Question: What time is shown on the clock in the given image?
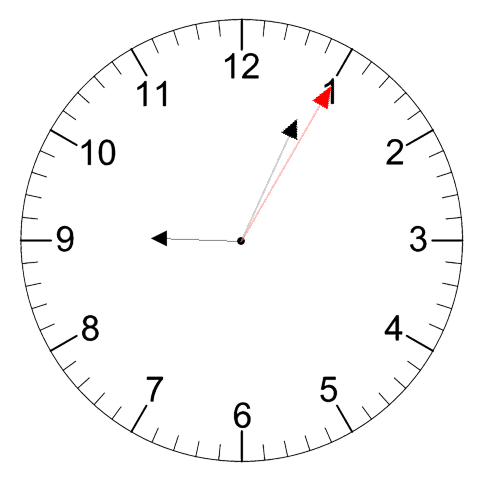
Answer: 09:04:05